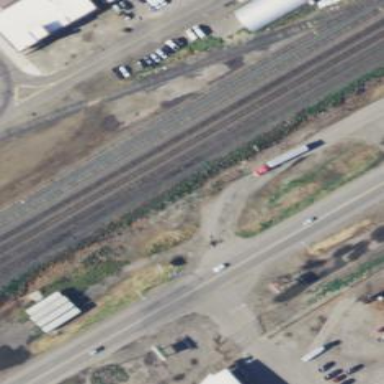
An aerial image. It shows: Railway yard in service.